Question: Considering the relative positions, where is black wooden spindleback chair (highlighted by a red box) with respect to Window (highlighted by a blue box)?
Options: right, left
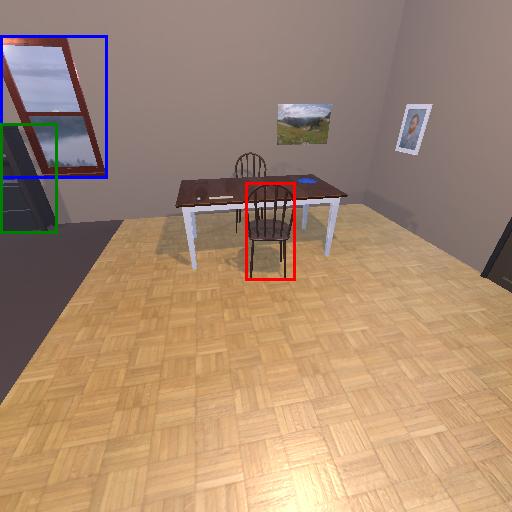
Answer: right